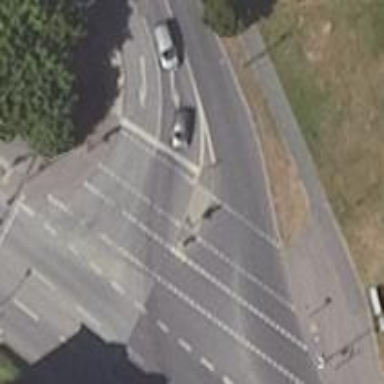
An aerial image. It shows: Road with traffic signals for signaling.